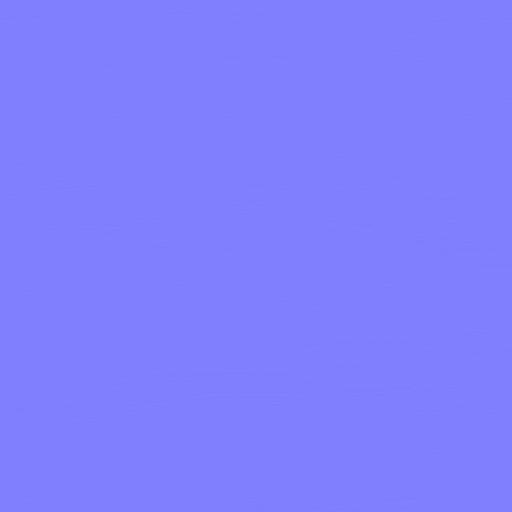
beige brown light smooth wood wooden